Question: I have this problem with text in textView not getting ellipsized at it end.
the textview is inside costume listView, when there is two list view side by side horizontally.
the textView Inside the left listview getting ellipsized but the textView in the right listview not getting ellipsized.
the text circled in yellow (that's the left listview) is good but text circled in blue is not good (that's the right listview).
in each listview there's an imageView (the arrow), textView (the minute), another textView(the name with the problem).
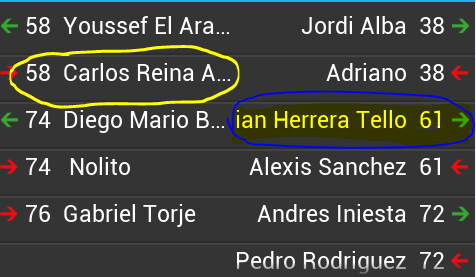
Answer: finally found the solution in this thread: <URL>
add the attributes:
'''
enter code here android:layout_weight="1" android:ellipsize="end" android:inputType="text"
'''